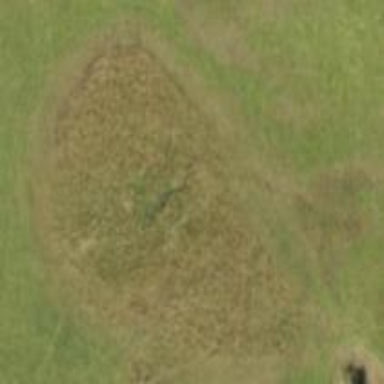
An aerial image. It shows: Beautiful wet meadow natural wetland.